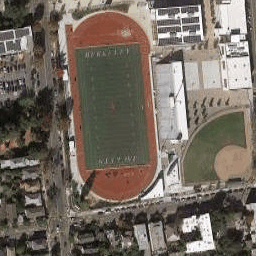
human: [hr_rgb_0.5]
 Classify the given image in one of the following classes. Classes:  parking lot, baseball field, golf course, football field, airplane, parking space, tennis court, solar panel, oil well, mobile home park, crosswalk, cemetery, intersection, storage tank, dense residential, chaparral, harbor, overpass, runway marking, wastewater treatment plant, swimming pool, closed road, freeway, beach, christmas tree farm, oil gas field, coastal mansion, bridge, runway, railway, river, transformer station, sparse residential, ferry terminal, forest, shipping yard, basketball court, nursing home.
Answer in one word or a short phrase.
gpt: football field